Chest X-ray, AP view. Patient: 42 years old, sex M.
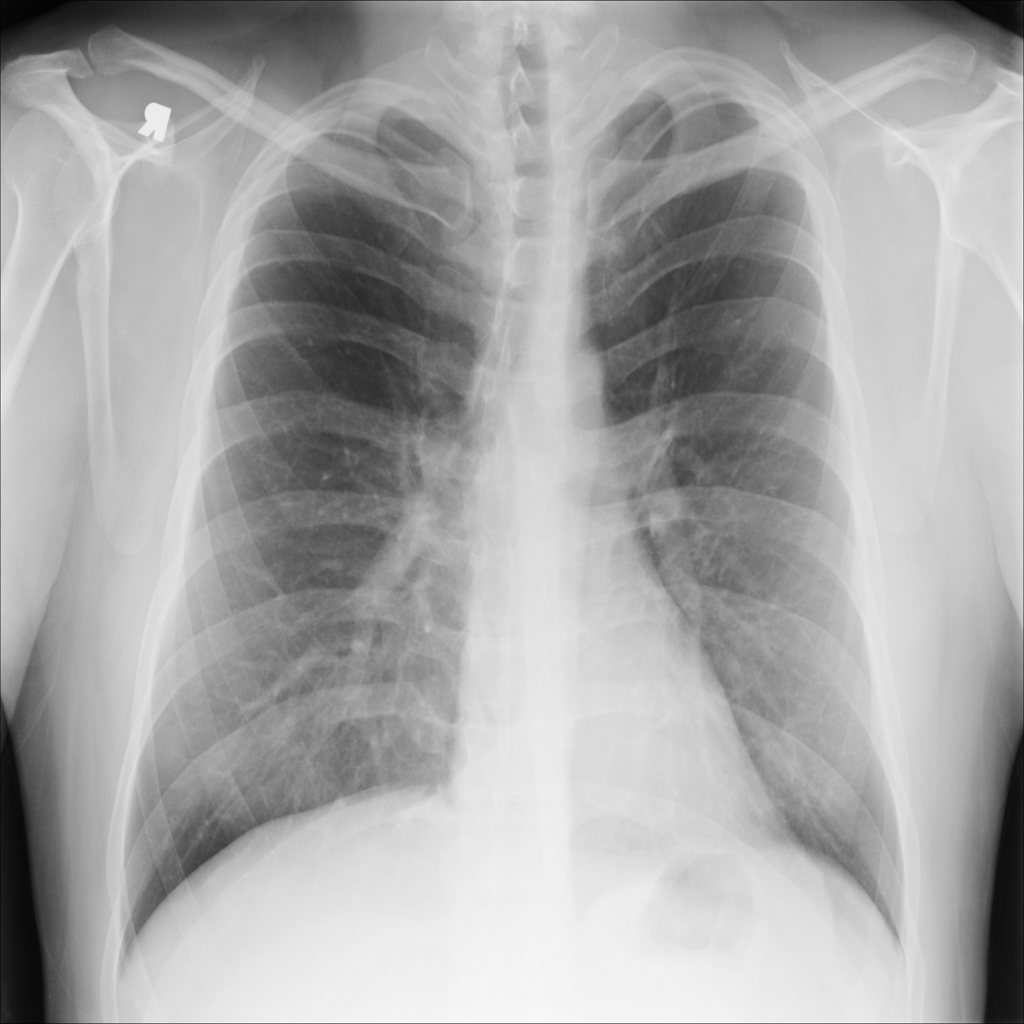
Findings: No Finding